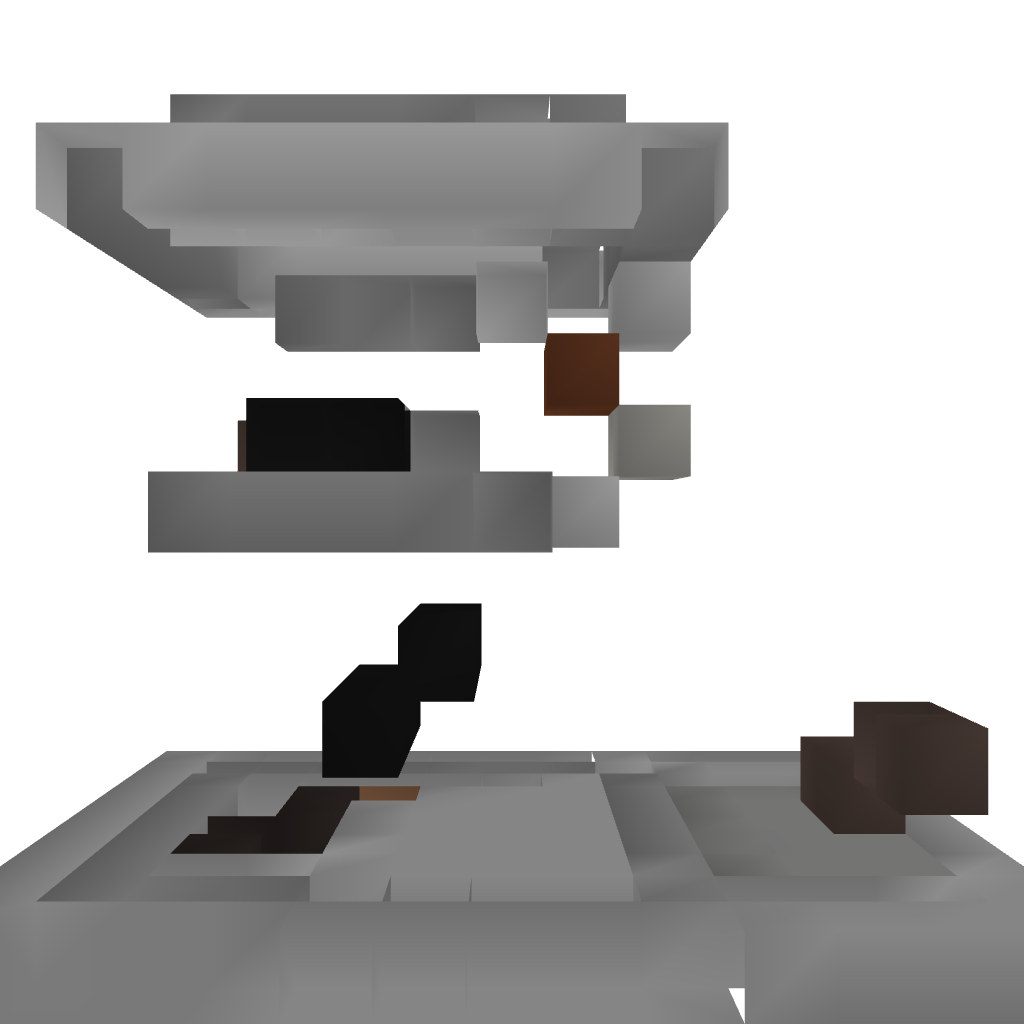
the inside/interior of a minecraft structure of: Skin - Chicken Factory